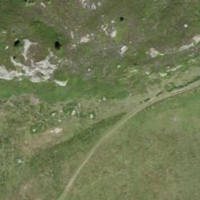
EUNIS habitat code: 26
Species observed at this site:
Zootoca vivipara
Issoria lathonia
Grimmia torquata
Podisma pedestris